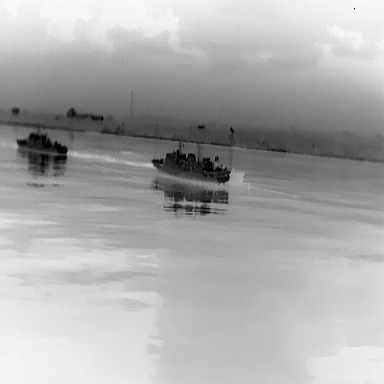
There are two warships in the infrared image.